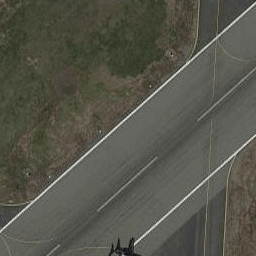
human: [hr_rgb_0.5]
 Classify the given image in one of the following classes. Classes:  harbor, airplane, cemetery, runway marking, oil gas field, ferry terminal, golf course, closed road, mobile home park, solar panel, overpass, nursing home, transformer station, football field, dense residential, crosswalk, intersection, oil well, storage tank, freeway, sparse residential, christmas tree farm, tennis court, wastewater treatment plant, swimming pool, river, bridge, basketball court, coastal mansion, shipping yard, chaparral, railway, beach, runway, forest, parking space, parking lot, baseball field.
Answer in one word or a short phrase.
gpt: runway